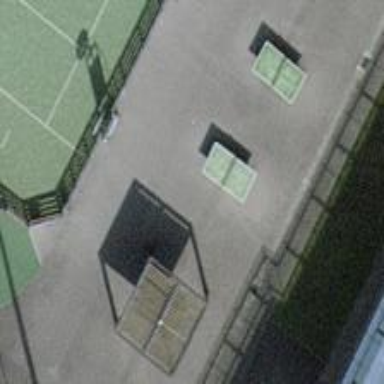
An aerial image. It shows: Pitch for leisure activities.